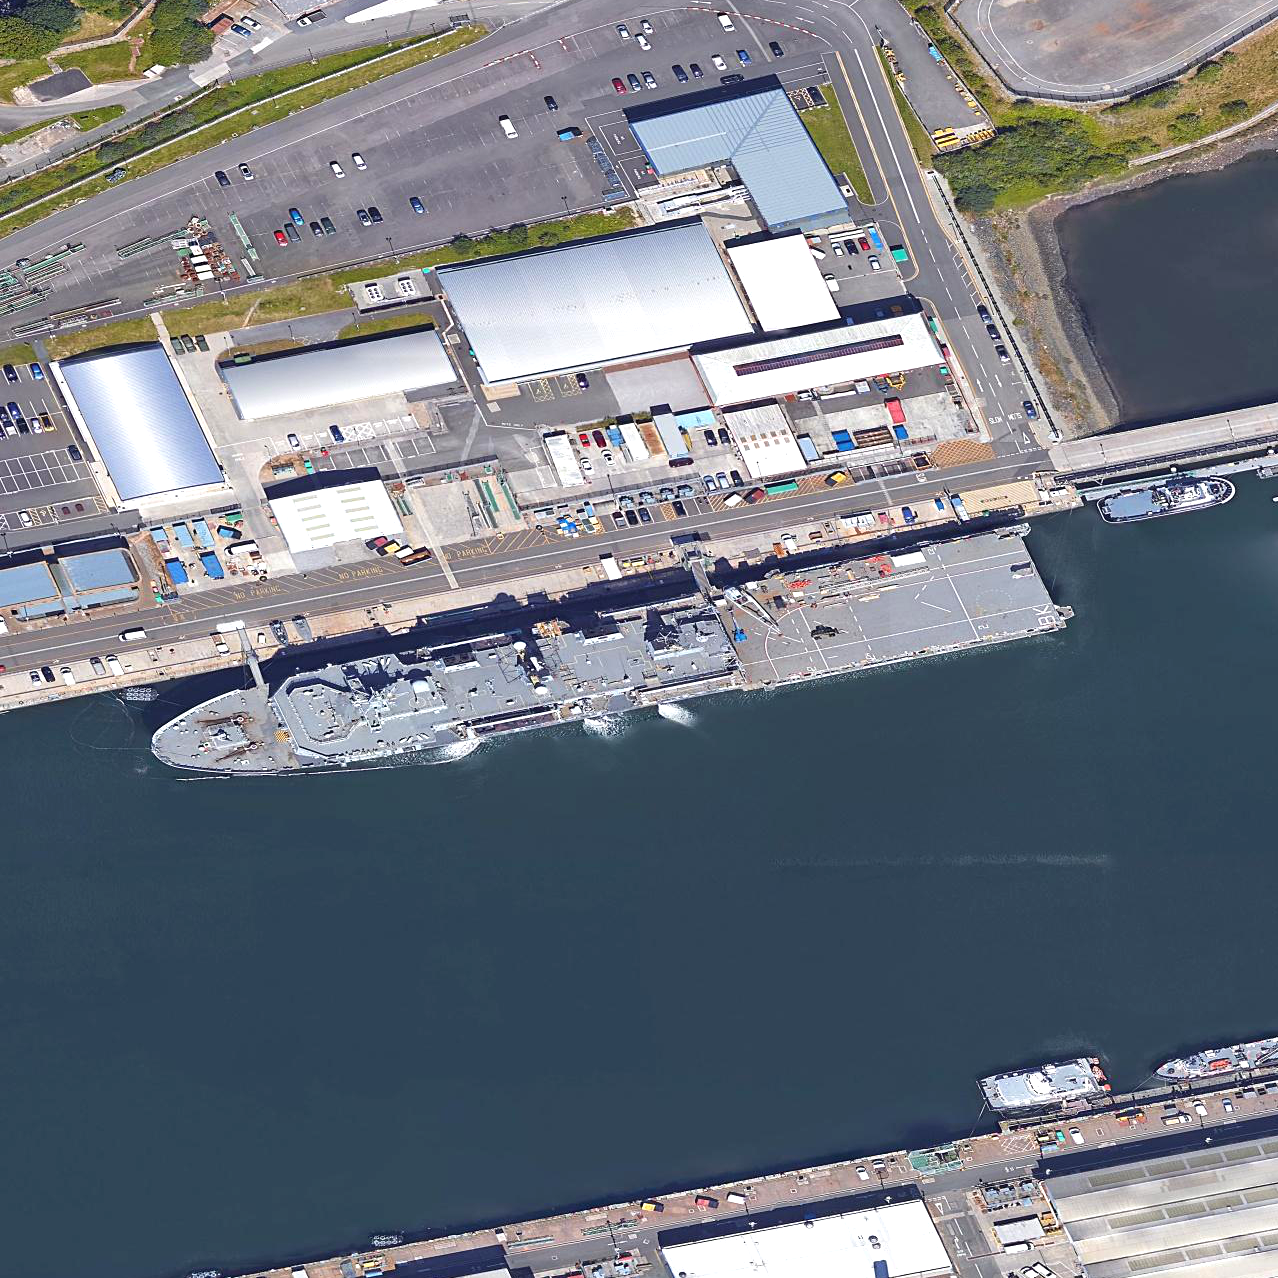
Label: assault